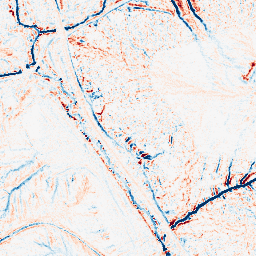
Category: edge_preserving
Decomposition family: median
Decomposition parameters: size: 7
Upsampling method: edge_directed
Upsampling parameters: scale: 2
Upsampling scale: 2